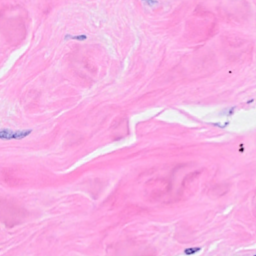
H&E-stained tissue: Breast